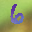
Label: 6